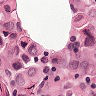
Metastatic tissue present: yes